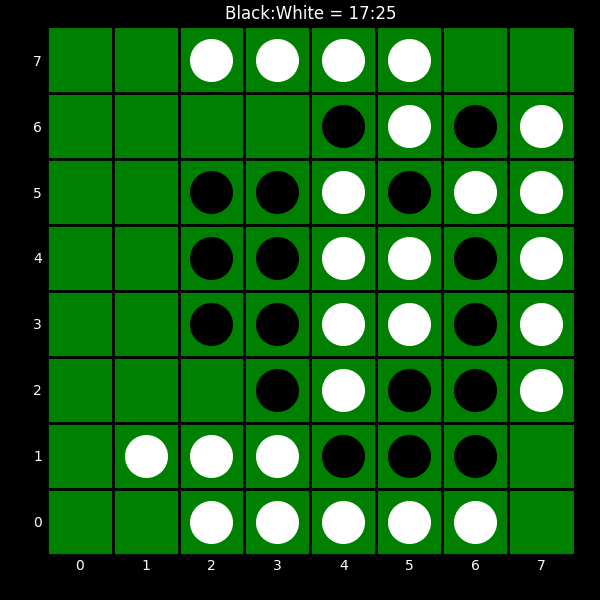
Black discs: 17
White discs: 25